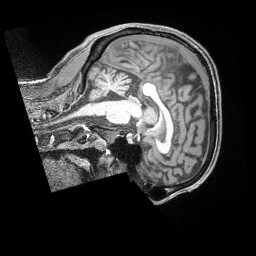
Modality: T1w
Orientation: sagittal
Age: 36
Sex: male
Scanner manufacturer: siemens
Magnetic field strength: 3 T
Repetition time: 2 s
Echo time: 0.00211 s